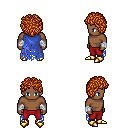
a pixel art fantasy rpg character, male body template, human, dark skin, blue tattered cape, red pants, dark blonde curly afro hairstyle, white cloth bandages, gold boots, four views (front, back, left, right), 2x2 character sprite sheet, small pixel art, hard edges, no anti-aliasing